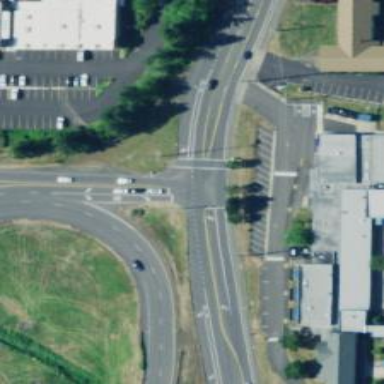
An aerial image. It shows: Solid stop line on the road.